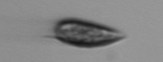
Label: Prorocentrum_triestinum